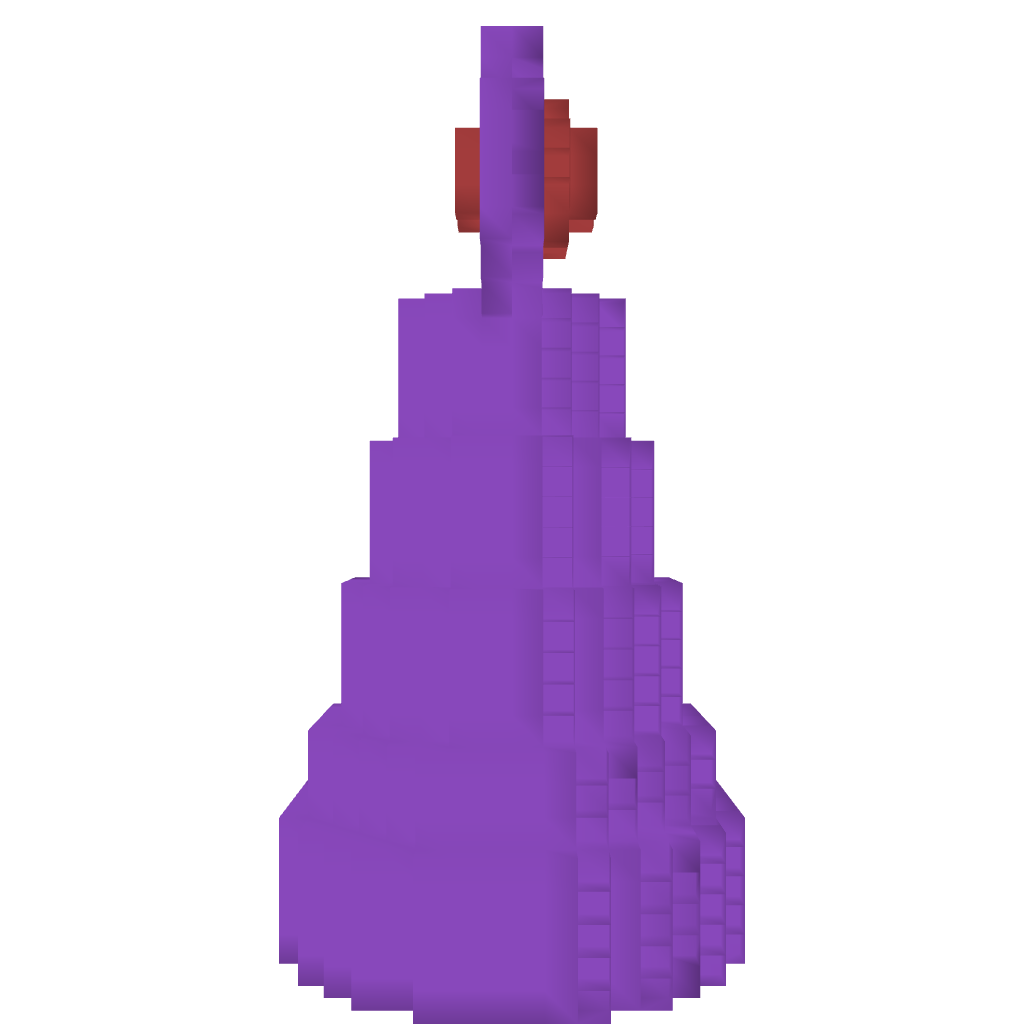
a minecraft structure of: eye tower bad low quality